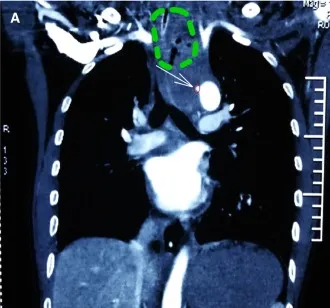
Preoperative examinations. (A) Computed tomography angiography (CTA): coronal view of mediastinitis and aortoesophageal fistula. Mediastinitis and gas accumulation with the green circle. The white arrow points to the leakage of contrast from the aorta, indicating a break in the aortic wall, within a small red circle.
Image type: radiology (ct)